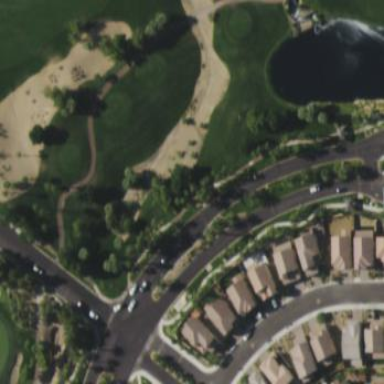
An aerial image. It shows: Rough grassy area used for golf.